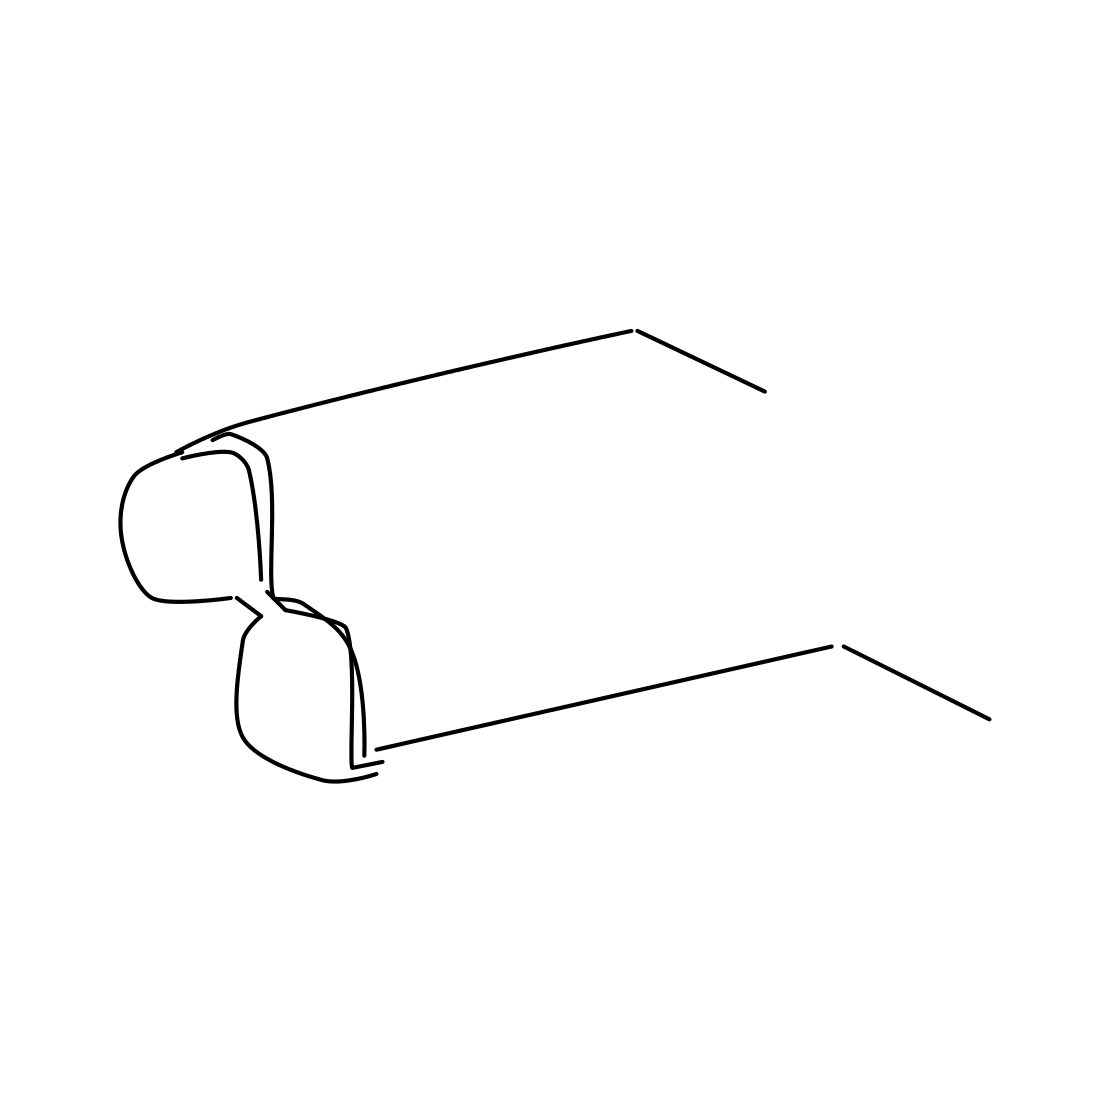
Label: eyeglasses